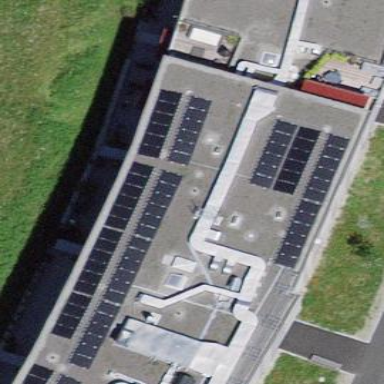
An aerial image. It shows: Apartment building with flat roof.